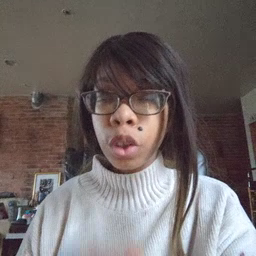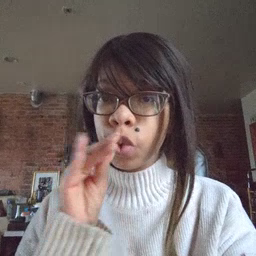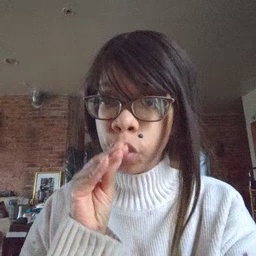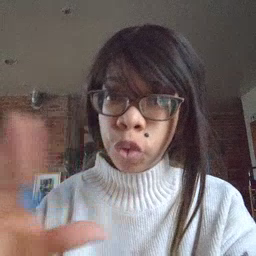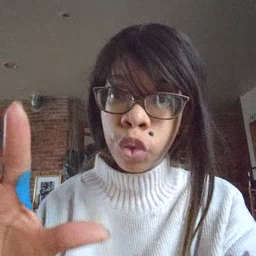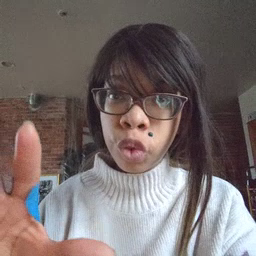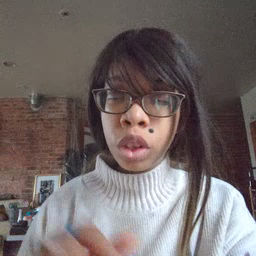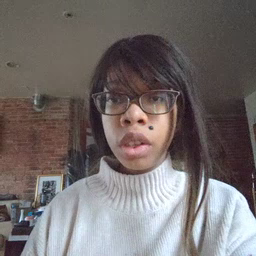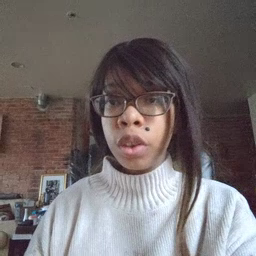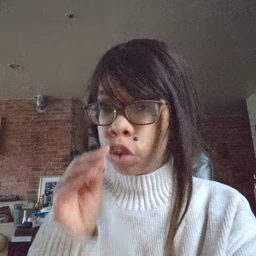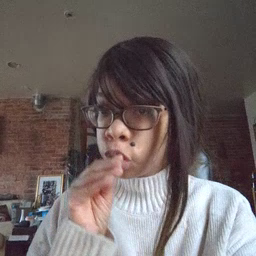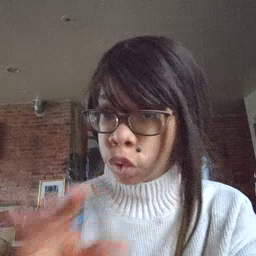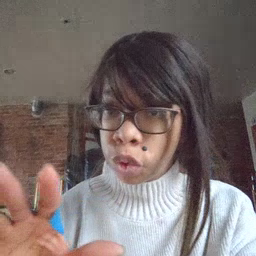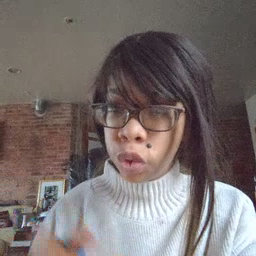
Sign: blow